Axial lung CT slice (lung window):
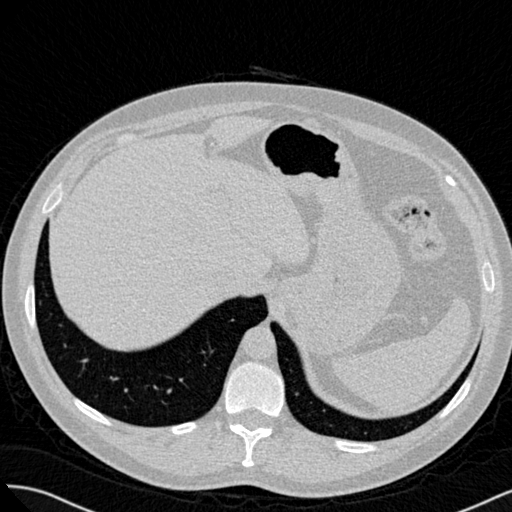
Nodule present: no